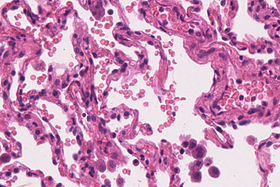
Tumor epithelial tissue: no
Tumor-associated stroma tissue: no
Normal tissue: yes